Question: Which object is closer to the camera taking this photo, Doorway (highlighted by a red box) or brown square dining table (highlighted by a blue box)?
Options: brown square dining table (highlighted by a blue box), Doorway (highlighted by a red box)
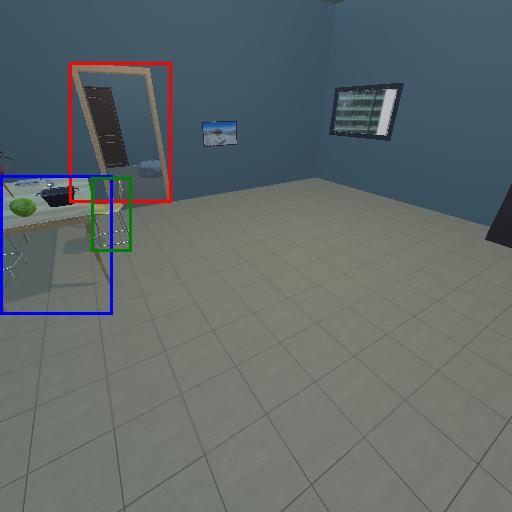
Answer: brown square dining table (highlighted by a blue box)